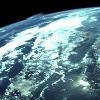
Label: cloud